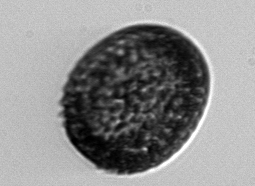
Label: Coscinodiscus